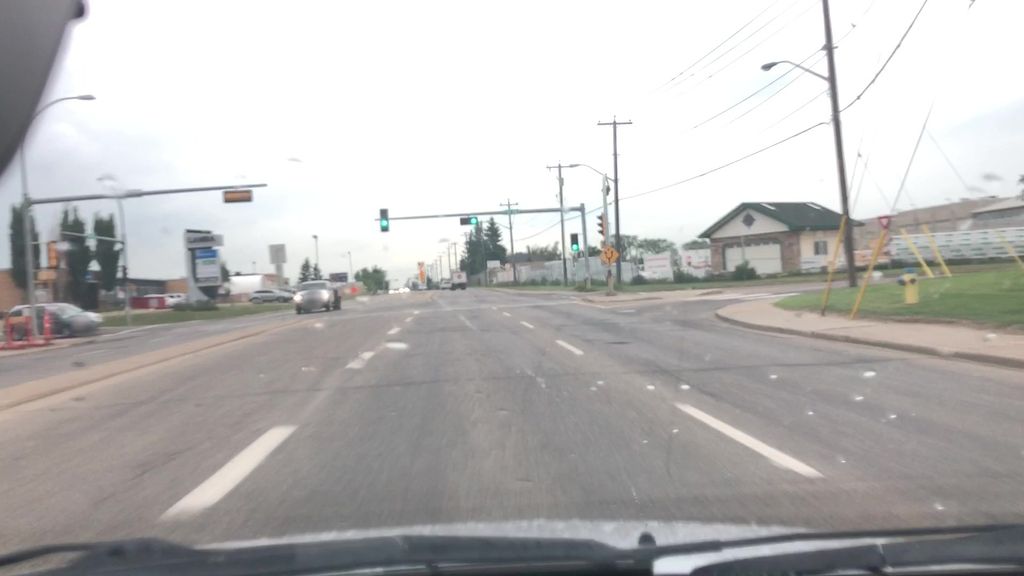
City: edmonton